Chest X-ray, AP view. Patient: 53 years old, sex F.
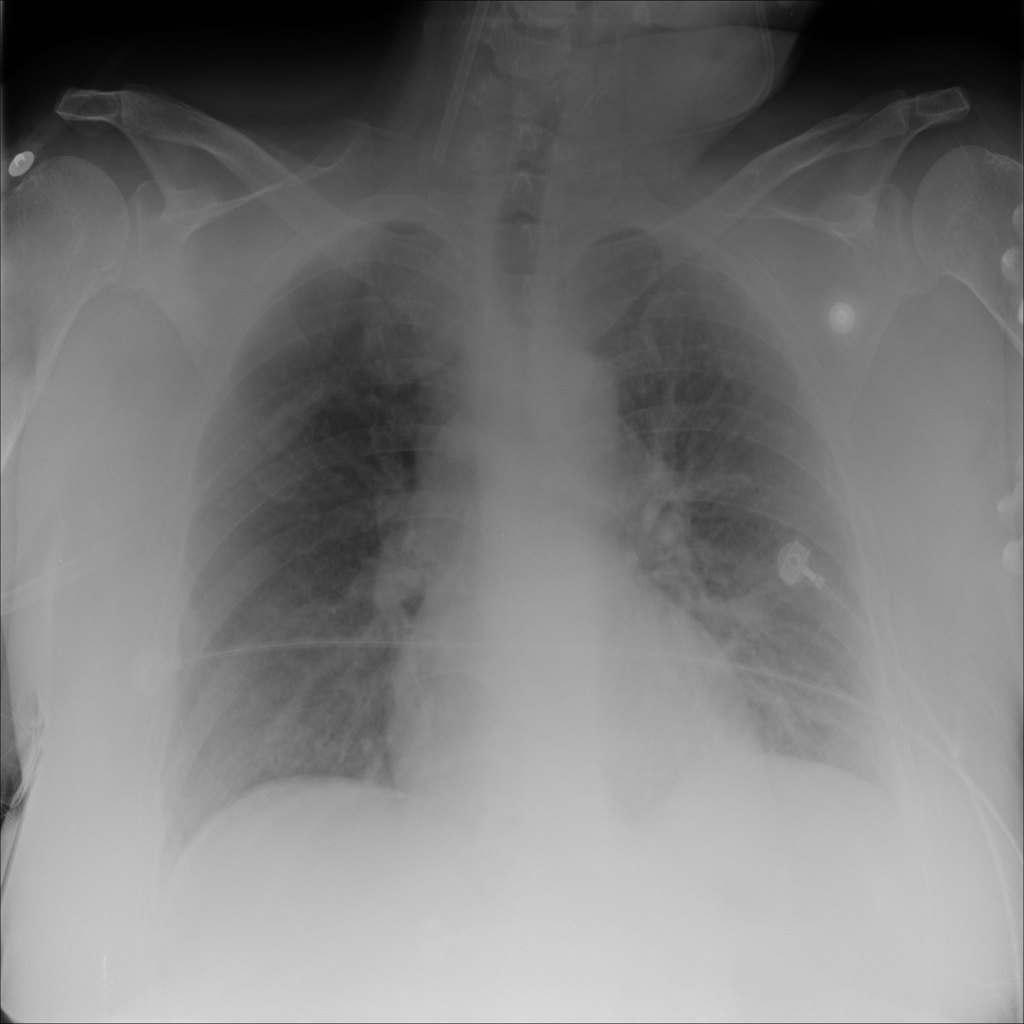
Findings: Atelectasis, Edema, Infiltration